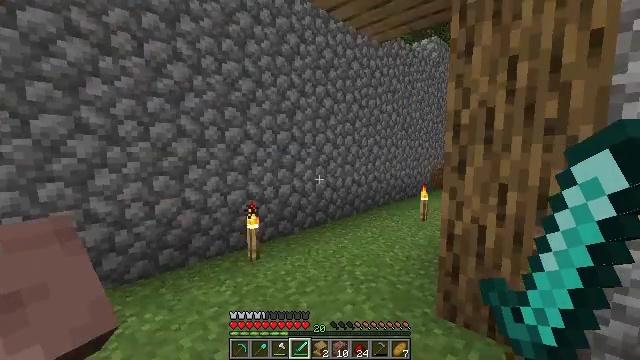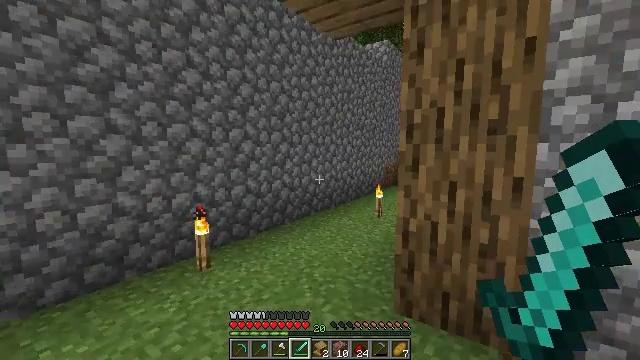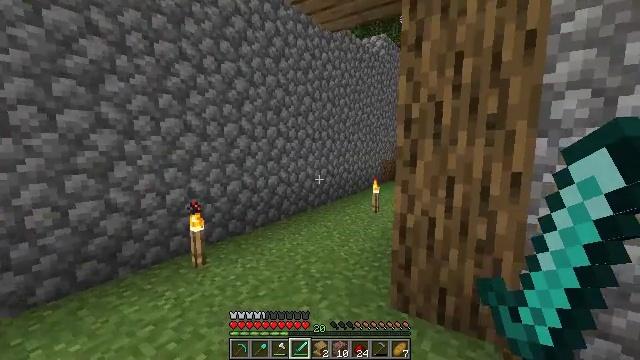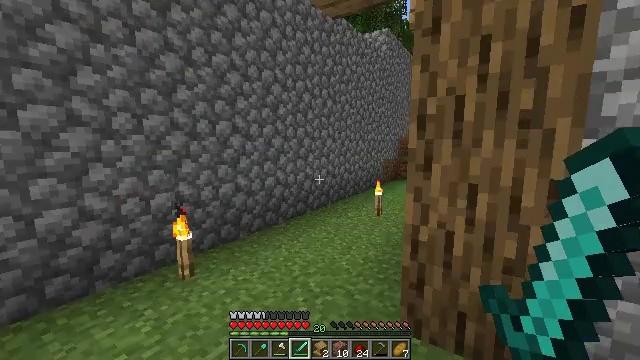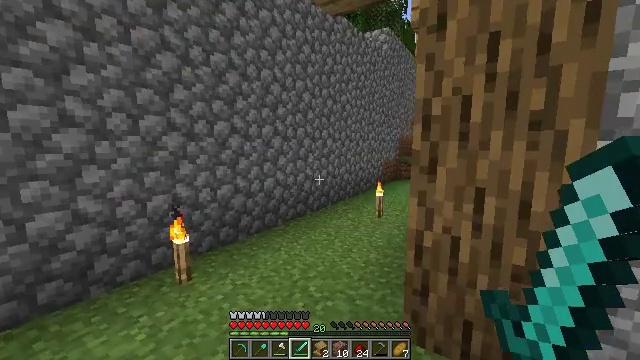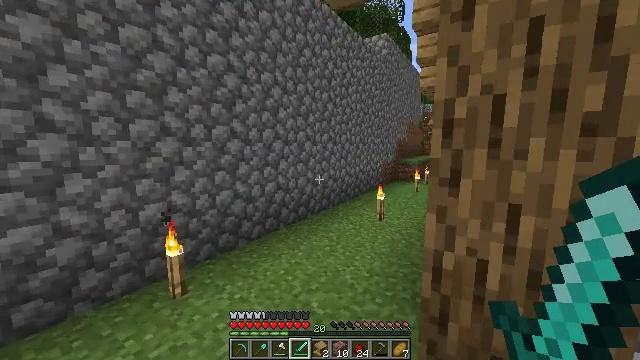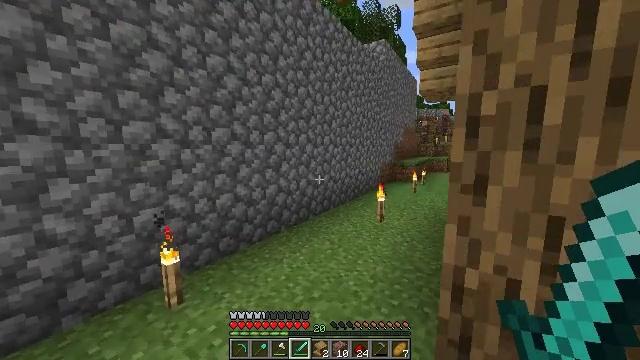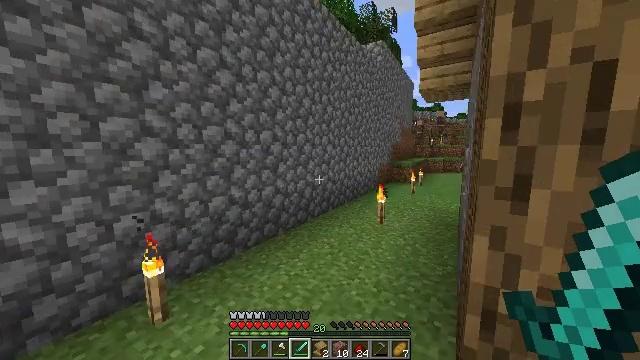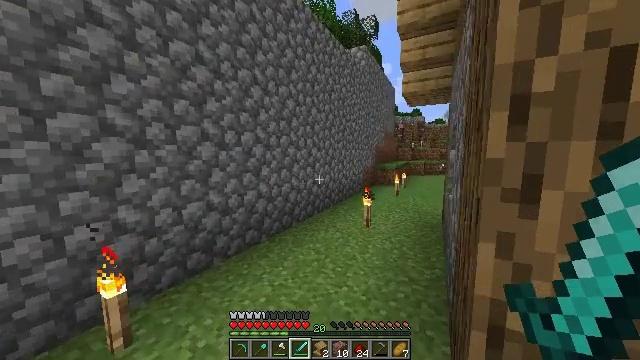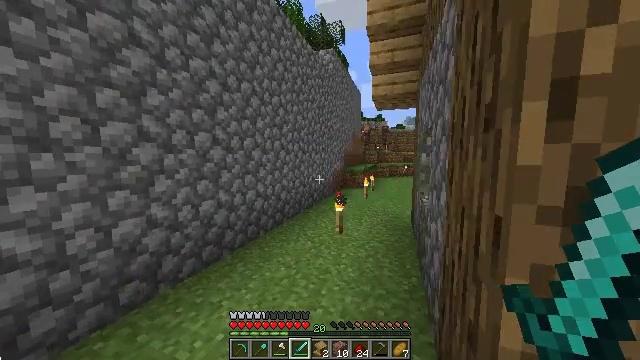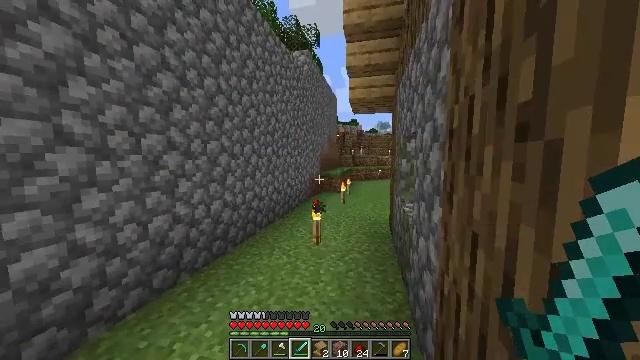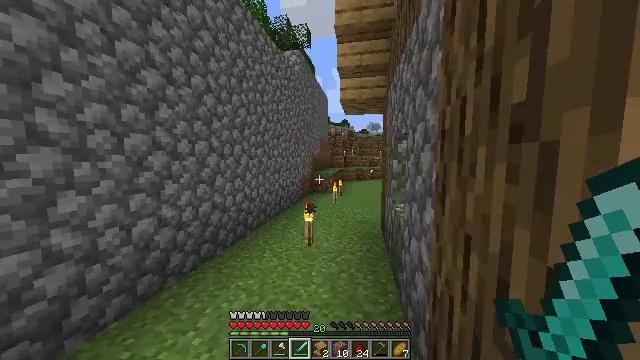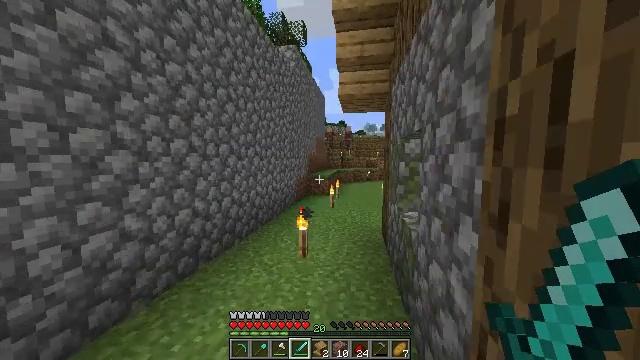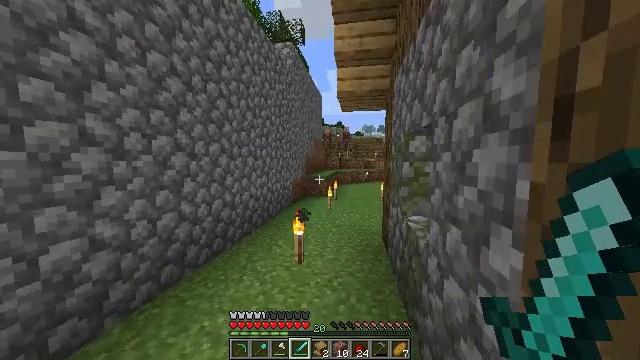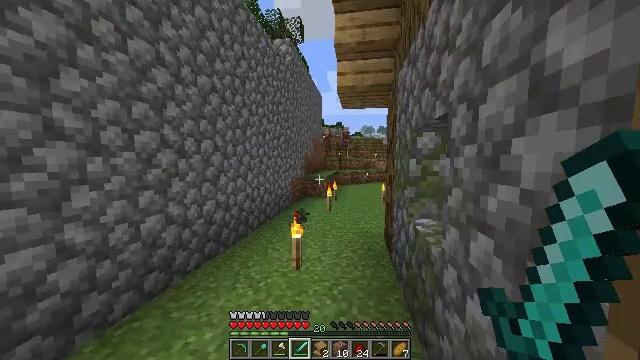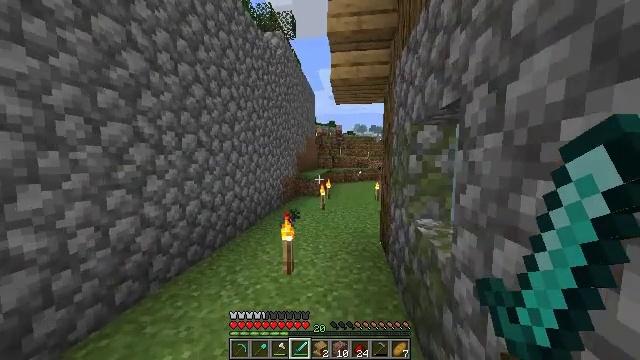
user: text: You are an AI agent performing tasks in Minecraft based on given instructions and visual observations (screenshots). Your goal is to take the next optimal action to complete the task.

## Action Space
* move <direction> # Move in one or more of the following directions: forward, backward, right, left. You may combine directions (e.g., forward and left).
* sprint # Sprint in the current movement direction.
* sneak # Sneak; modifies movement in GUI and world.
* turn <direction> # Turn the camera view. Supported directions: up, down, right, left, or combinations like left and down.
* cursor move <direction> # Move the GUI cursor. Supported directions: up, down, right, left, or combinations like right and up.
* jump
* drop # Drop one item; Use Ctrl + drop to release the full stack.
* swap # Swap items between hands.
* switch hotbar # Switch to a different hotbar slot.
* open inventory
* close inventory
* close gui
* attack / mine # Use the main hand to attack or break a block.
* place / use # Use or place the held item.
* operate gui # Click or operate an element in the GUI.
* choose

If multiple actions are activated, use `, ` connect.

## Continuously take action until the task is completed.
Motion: motion action
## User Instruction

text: Craft nine pieces of lapis lazuli from a block.
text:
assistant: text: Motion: move forward, turn right
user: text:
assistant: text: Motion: move forward, turn down
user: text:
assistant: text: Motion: move forward
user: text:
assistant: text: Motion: move forward, sprint
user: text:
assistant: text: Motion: move forward, sprint
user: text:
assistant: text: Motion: move forward, sprint
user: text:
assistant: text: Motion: move forward, sprint
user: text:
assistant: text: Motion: move forward, sprint, turn right
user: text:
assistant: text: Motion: move forward, sprint, turn right
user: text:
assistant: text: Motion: move forward, sprint, turn right
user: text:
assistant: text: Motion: move forward, sprint, turn right
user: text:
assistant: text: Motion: move forward, sprint
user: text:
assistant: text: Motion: move forward, sprint
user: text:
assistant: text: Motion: move forward, sprint
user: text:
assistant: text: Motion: move forward, sprint, turn right
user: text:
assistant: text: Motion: move forward, sprint, turn right, jump
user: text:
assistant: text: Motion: move forward, sprint, turn right, jump
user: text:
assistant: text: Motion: move forward, sprint, turn right, jump
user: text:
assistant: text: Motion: move forward, sprint, turn right, jump
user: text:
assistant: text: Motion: move forward, sprint, turn right, jump
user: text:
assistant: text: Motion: move forward, sprint, jump
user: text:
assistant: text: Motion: move forward, sprint, jump
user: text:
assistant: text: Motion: move forward, sprint, jump
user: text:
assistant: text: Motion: move forward, sprint, jump
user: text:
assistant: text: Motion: move forward, sprint, jump
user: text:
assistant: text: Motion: move forward, sprint, jump
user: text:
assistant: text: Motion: move forward, sprint, jump
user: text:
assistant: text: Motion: move forward, sprint, jump
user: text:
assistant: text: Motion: move forward, sprint, jump
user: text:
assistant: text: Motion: move forward, sprint, jump